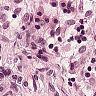
Metastatic tissue present: no